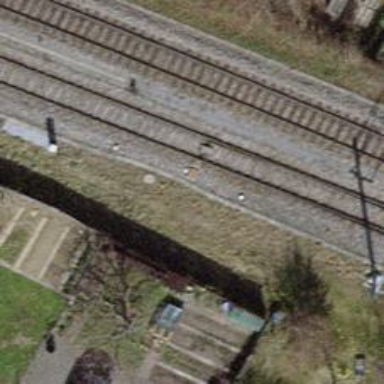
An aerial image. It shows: Railway switch.